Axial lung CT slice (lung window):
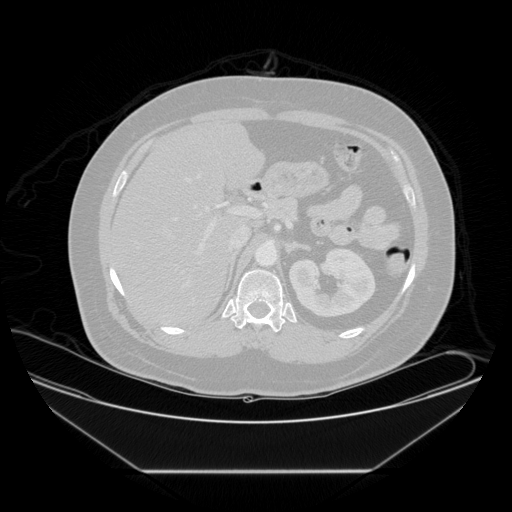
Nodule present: no